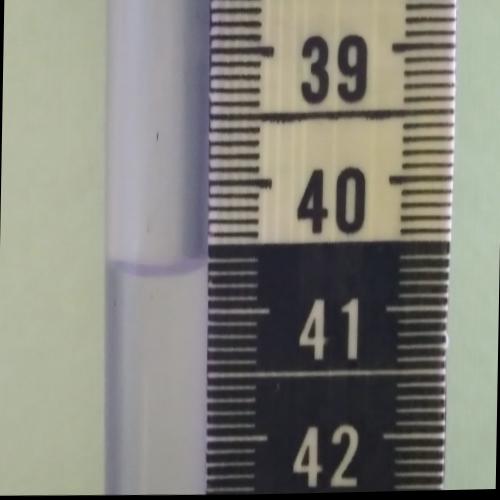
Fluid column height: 40.7 cm